Question: I want to display two DataTables in one row, but when I do so, the two DataTables are not spaced apart and overlap. Does anyone know how I can prevent this?
In the example code below two datatables are created; however, you cannot read the value column of table1 because table2 is directly on top of it.
'''
x = [1,2,3]
y1 = np.random.randn(3)
y2 = np.random.randn(3)
def create_data_table(x,y):
source = ColumnDataSource(data=dict())
source.data = {'index': x, 'value':y}
columns = [TableColumn(field="index", title="index"),TableColumn(field="value", title="value")]
data_table = DataTable(source=source, columns=columns)
table = widgetbox(data_table)
return table
table1 = create_data_table(x,y1)
table2 = create_data_table(x,y2)
show(row(table1,table2))
'''

## -------------------------------------------- EDIT ---------------------------------------------------
The above example does not have enough columns/data to fully illestrate the problem. Here is an example that does:
'''
from bokeh.models import ColumnDataSource,TableColumn,DataTable
from bokeh.layouts import widgetbox,row
from bokeh.io import show
import random
x = [1,2,3]
def random_list():
return [round(random.random(),3) for i in range(3)]
def create_data_table(x):
source = ColumnDataSource(data=dict())
source.data = {'index': x, 'value':random_list()}
width=60
columns = [TableColumn(field="index", title="index", width=width),
TableColumn(field="value", title="value", width=width)]
for i in range(4):
source.data[str(i)] = random_list()
columns.append(TableColumn(field=str(i), title=str(i), width=width))
data_table = DataTable(source=source, columns=columns, width=width*6,row_headers=None)
table = widgetbox(data_table)
return table
table1 = create_data_table(x)
table2 = create_data_table(x)
show(row(table1,table2))
'''
<URL>
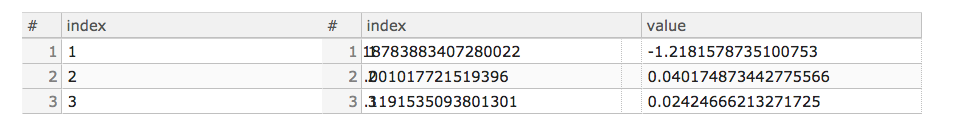
Answer: Seems like each 'DataTable' wants to use the whole plot width. One way around this is to assign some width values to the columns and to the whole table:
'''
from bokeh.models import ColumnDataSource,TableColumn,DataTable
from bokeh.layouts import widgetbox,row
from bokeh.io import show
x = [1,2,3]
y1 = np.random.randn(3)
y2 = np.random.randn(3)
def create_data_table(x,y):
source = ColumnDataSource(data=dict())
source.data = {'index': x, 'value':y}
columns = [TableColumn(field="index", title="index", width=50),
TableColumn(field="value", title="value", width=200)]
data_table = DataTable(source=source, columns=columns,width=250)
table = widgetbox(data_table)
return table
table1 = create_data_table(x,y1)
table2 = create_data_table(x,y2)
show(row(table1,table2))
'''
<URL>
In 'DataTable' you might want to specify also the 'height=' and probably you don't need the row headers, so you can use 'row_headers=False' also inside 'DataTable'
When adding more columns turned out that another width was needed inside 'widgetbox': The same width from 'DataTable' plus some extra for separation. In this example I use 50 for extra separation:
'''
from bokeh.models import ColumnDataSource,TableColumn,DataTable
from bokeh.layouts import widgetbox,row
from bokeh.io import show
import random
x = [1,2,3]
def random_list():
return [round(random.random(),3) for i in range(3)]
def create_data_table(x):
source = ColumnDataSource(data=dict())
source.data = {'index': x, 'value':random_list()}
width=60
columns = [TableColumn(field="index", title="index", width=width),
TableColumn(field="value", title="value", width=width)]
for i in range(4):
source.data[str(i)] = random_list()
columns.append(TableColumn(field=str(i), title=str(i), width=width))
data_table = DataTable(source=source, columns=columns, width=width*6,row_headers=None)
table = widgetbox(data_table,width=width*6+50)
return table
table1 = create_data_table(x)
table2 = create_data_table(x)
show(row(table1,table2))
'''
<URL>